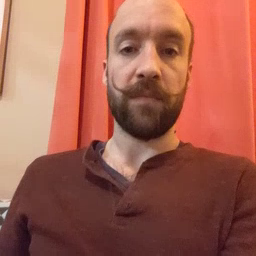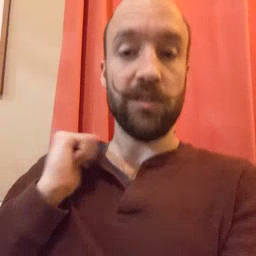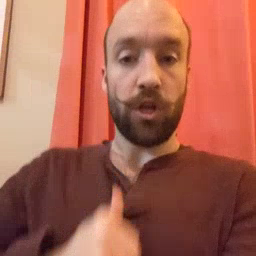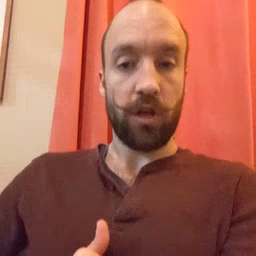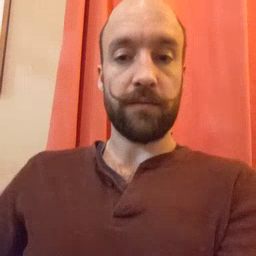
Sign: jacket